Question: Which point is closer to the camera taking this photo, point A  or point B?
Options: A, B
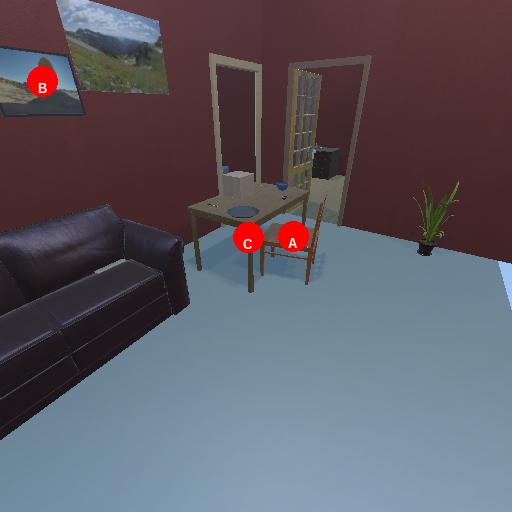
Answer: A